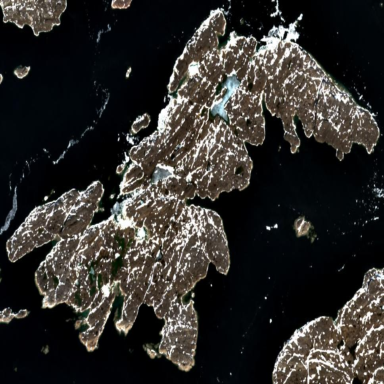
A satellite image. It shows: Island with natural coastline.